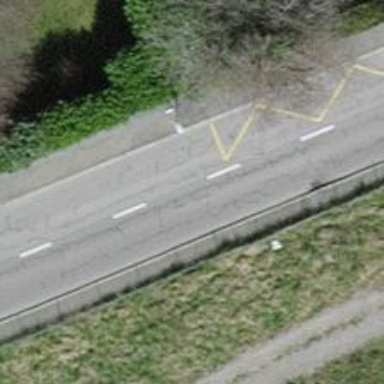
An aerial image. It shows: Bus stop with designated public transport stop position.